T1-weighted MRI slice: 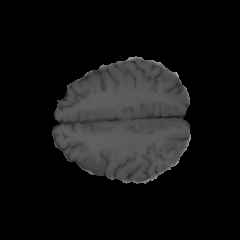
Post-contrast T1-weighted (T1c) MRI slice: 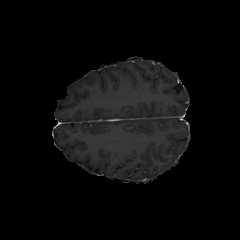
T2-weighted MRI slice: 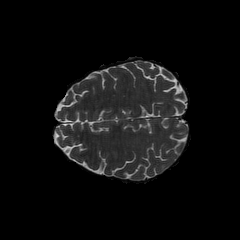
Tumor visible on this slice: no